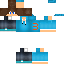
A male human skin with medium skin, wearing brown long hair dressed in a blue hoodie and gray pants, featuring a closed mouth.